Aerial crown-view tile of a tropical tree (Barro Colorado Island, Panama), acquired 20250317:
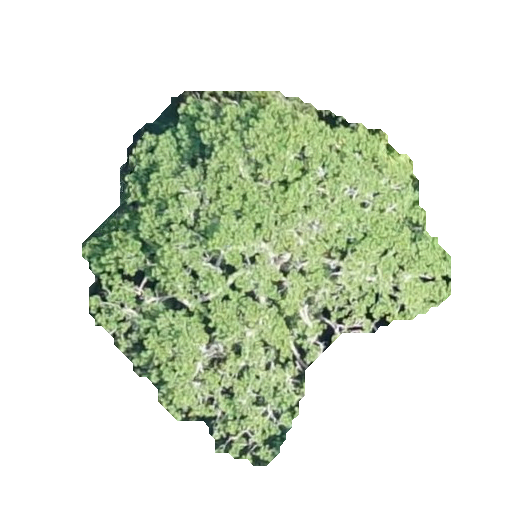
Species: Jacaranda copaia
GBIF accepted scientific name: Jacaranda copaia
Crown area: 129.44 m²